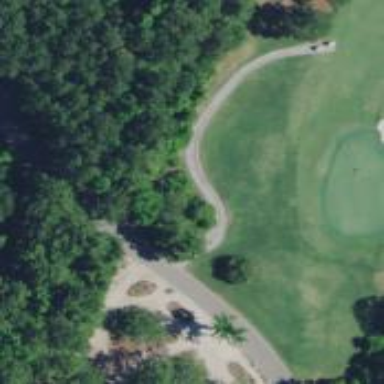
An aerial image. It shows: Service road used as golf cart path.